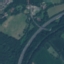
Land use / land cover class: Highway